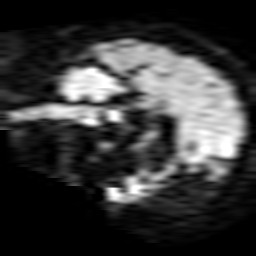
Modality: TRACE
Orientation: sagittal
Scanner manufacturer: philips
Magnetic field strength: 1.5 T
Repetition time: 3.119 s
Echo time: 0.06279 s